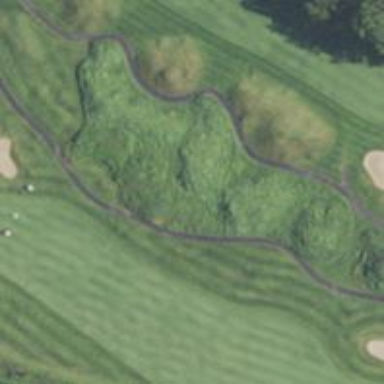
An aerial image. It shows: Path for both road and golf.